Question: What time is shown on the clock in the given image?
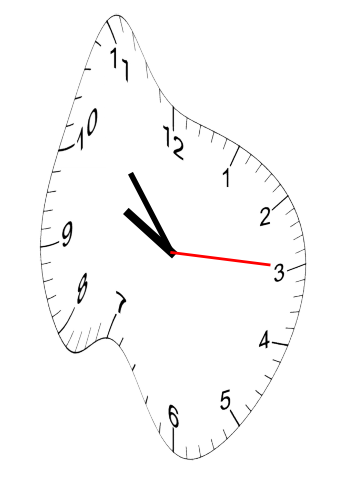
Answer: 09:53:15